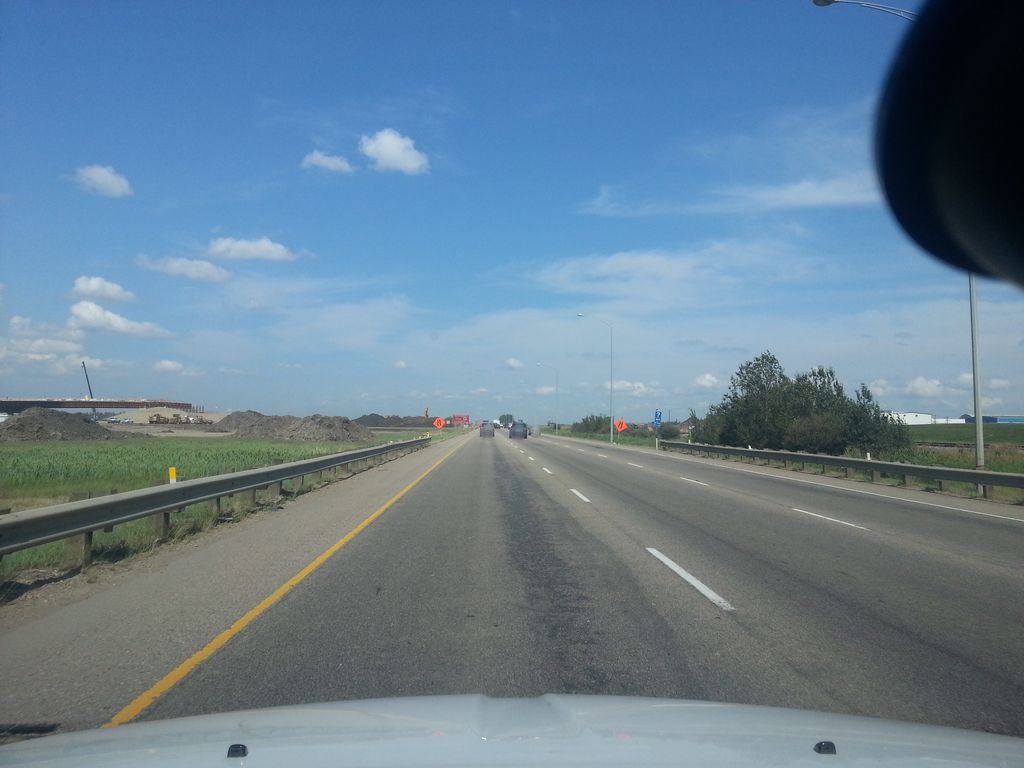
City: edmonton